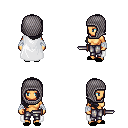
a pixel art fantasy rpg character, female body template, human, tanned skin, white cape, metal pants, raven right-swept hairstyle, chain hood, white cloth bandages, black slippers, dagger, four views (front, back, left, right), 2x2 character sprite sheet, small pixel art, hard edges, no anti-aliasing